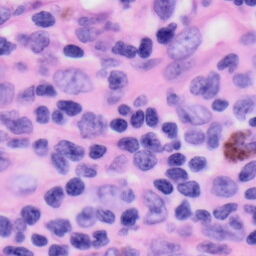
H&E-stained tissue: Skin